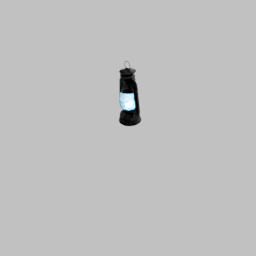
Label: lighting